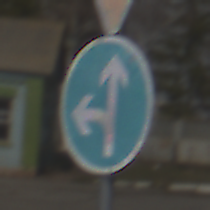
Verkehrszeichen: VorgeschriebeneFahrtrichtungGeradeausOderLinks
Zusatzzeichen oben: VorfahrtGewaehren
Umgebung: Outdoor, Suburban
Tageszeit: Midday
Wetter: PartlyCloudy
Licht: Natural
Jahreszeit: NotSpecified
Kontrast: HighContrast